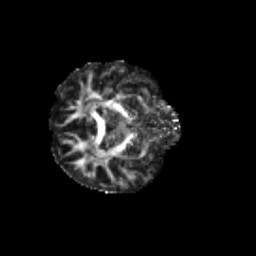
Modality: FA
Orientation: axial
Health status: healthy
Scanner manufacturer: philips
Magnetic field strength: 3 T
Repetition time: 9.75 s
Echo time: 0.092 s